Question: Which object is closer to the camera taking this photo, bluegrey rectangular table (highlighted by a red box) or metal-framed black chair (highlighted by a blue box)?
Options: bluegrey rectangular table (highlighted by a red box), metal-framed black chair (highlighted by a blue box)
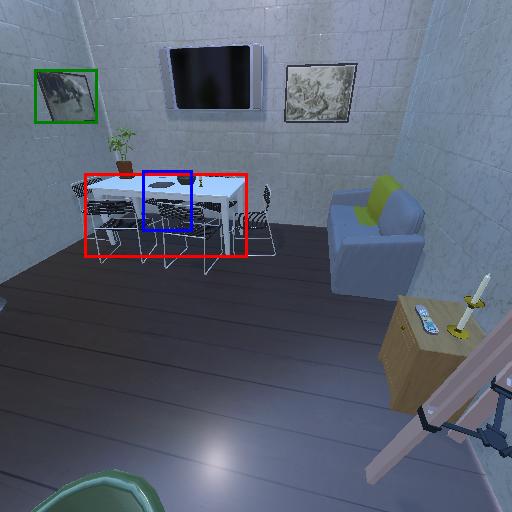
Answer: bluegrey rectangular table (highlighted by a red box)